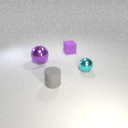
small cyan metal sphere behind small gray rubber cylinder